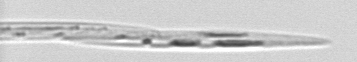
Label: Pseudo-nitzschia